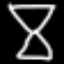
Label: hourglass